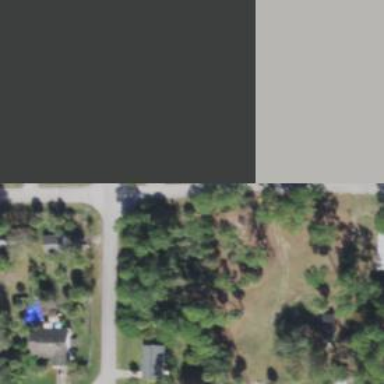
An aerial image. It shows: Driveway.